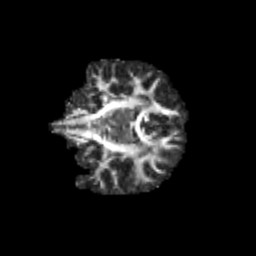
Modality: FA
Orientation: coronal
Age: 11
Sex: female
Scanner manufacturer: siemens
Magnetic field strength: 3 T
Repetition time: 3.8 s
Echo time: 0.07 s